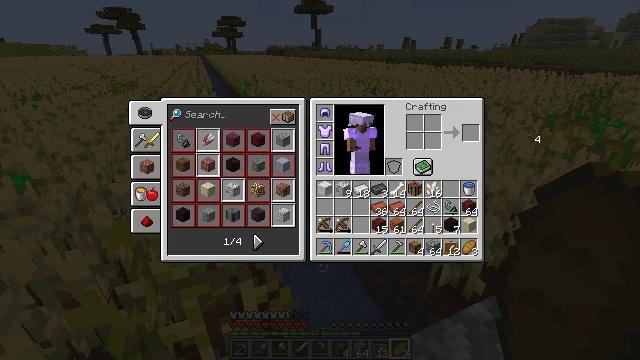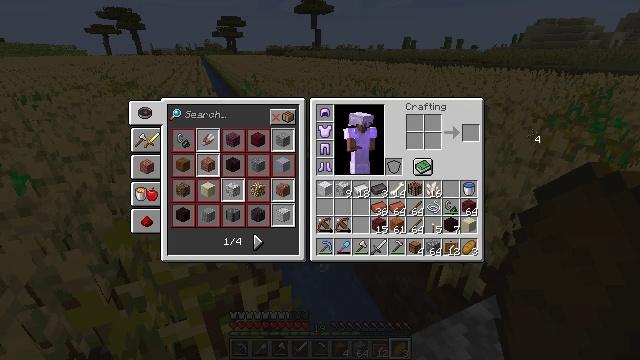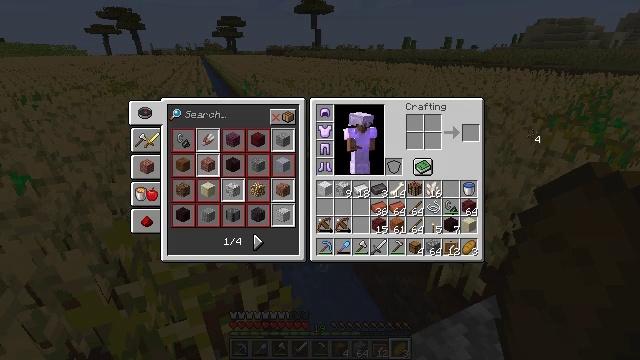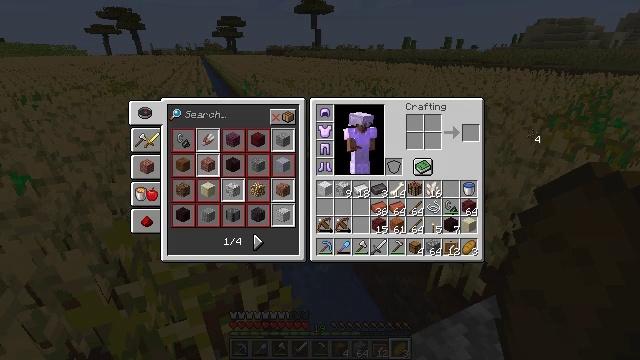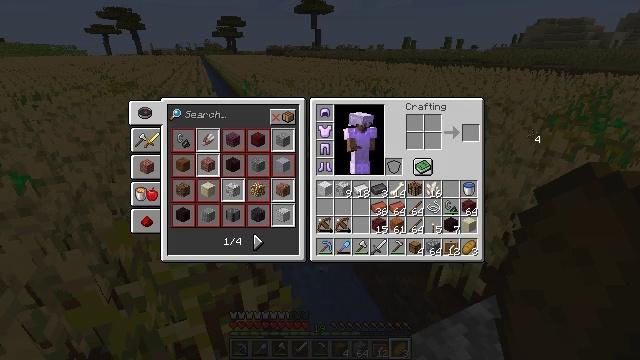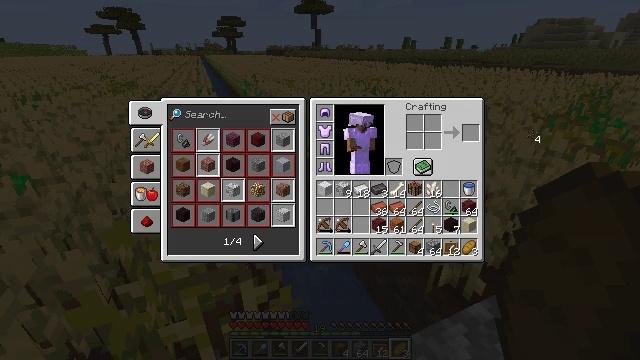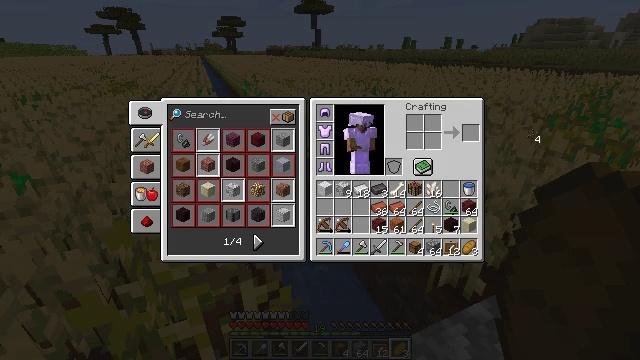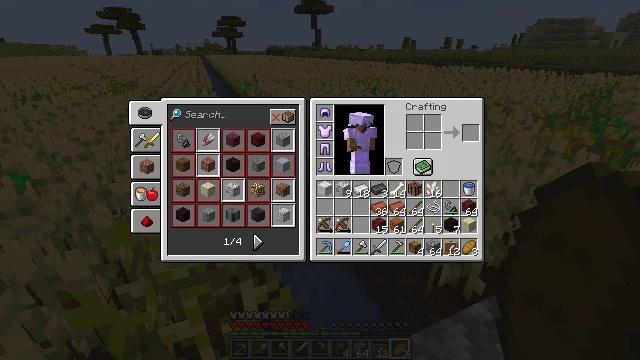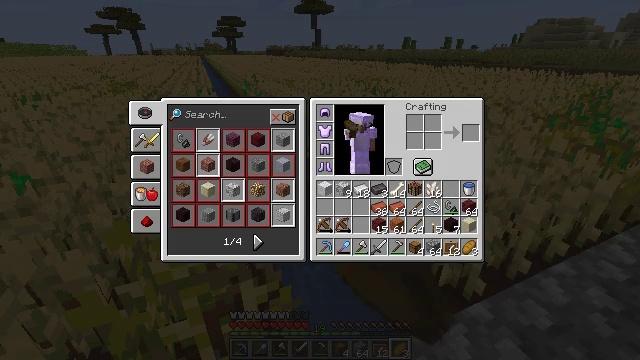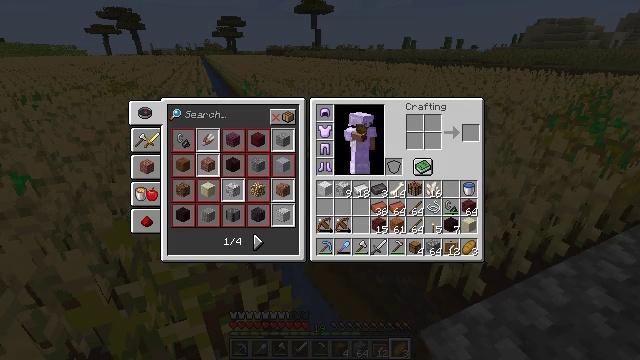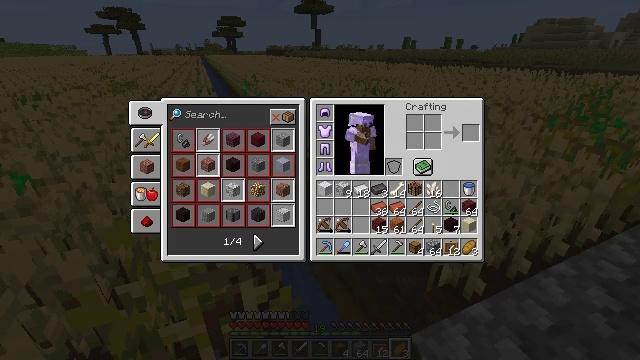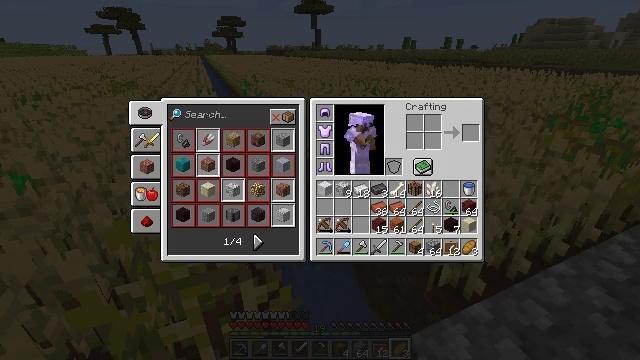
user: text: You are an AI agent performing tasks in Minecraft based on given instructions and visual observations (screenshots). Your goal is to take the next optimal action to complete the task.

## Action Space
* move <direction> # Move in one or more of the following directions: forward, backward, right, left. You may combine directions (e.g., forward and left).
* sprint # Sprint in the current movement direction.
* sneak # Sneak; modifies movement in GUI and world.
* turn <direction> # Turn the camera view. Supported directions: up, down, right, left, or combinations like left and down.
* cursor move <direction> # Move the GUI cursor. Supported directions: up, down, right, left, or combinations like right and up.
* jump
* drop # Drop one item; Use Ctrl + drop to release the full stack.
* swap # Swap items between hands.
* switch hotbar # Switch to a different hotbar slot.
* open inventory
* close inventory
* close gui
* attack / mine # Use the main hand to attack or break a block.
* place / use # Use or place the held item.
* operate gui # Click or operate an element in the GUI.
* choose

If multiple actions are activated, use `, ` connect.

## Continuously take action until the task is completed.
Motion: motion action
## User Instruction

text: Drop melon seeds.
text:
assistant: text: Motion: no_op
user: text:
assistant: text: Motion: no_op
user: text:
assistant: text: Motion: no_op
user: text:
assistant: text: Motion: operate gui
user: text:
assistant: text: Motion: operate gui
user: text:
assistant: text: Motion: operate gui
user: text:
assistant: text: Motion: no_op
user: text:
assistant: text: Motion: no_op
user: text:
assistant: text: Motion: no_op
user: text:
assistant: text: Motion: no_op
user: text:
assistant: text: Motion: cursor move left
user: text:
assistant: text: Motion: no_op